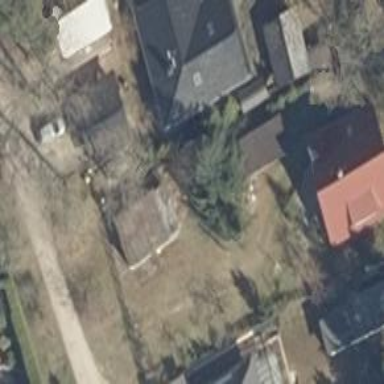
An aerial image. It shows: Simple and straightforward house.